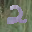
Label: 2